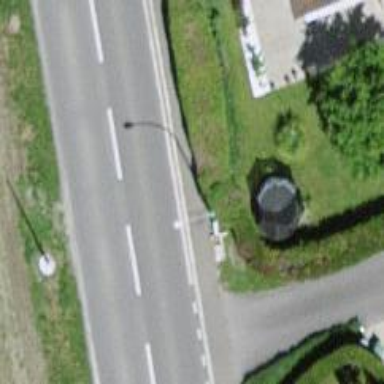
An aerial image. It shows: Hedge barrier.